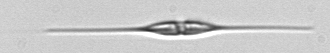
Label: Cylindrotheca